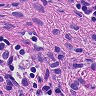
Metastatic tissue present: no